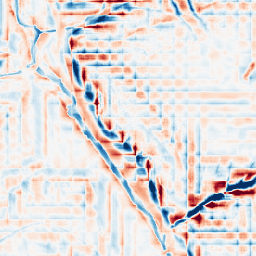
Category: wavelet
Decomposition family: wavelet_dwt
Decomposition parameters: wavelet: db2
level: 4
Upsampling method: quartic
Upsampling parameters: scale: 8
Upsampling scale: 8